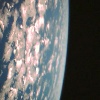
Label: cloud